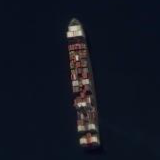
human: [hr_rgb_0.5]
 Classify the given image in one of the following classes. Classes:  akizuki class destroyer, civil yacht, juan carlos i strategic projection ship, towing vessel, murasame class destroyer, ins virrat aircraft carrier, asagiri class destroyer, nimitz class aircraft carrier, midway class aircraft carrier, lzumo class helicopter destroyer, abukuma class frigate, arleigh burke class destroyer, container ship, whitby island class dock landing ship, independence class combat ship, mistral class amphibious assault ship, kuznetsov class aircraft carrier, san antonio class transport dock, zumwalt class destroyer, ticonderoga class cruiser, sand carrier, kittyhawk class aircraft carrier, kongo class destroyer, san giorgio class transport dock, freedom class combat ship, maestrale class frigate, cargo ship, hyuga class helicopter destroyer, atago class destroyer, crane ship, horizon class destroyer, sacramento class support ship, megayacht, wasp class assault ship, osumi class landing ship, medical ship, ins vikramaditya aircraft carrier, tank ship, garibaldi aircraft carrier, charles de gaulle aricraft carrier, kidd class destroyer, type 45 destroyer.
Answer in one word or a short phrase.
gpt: Container ship